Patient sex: M
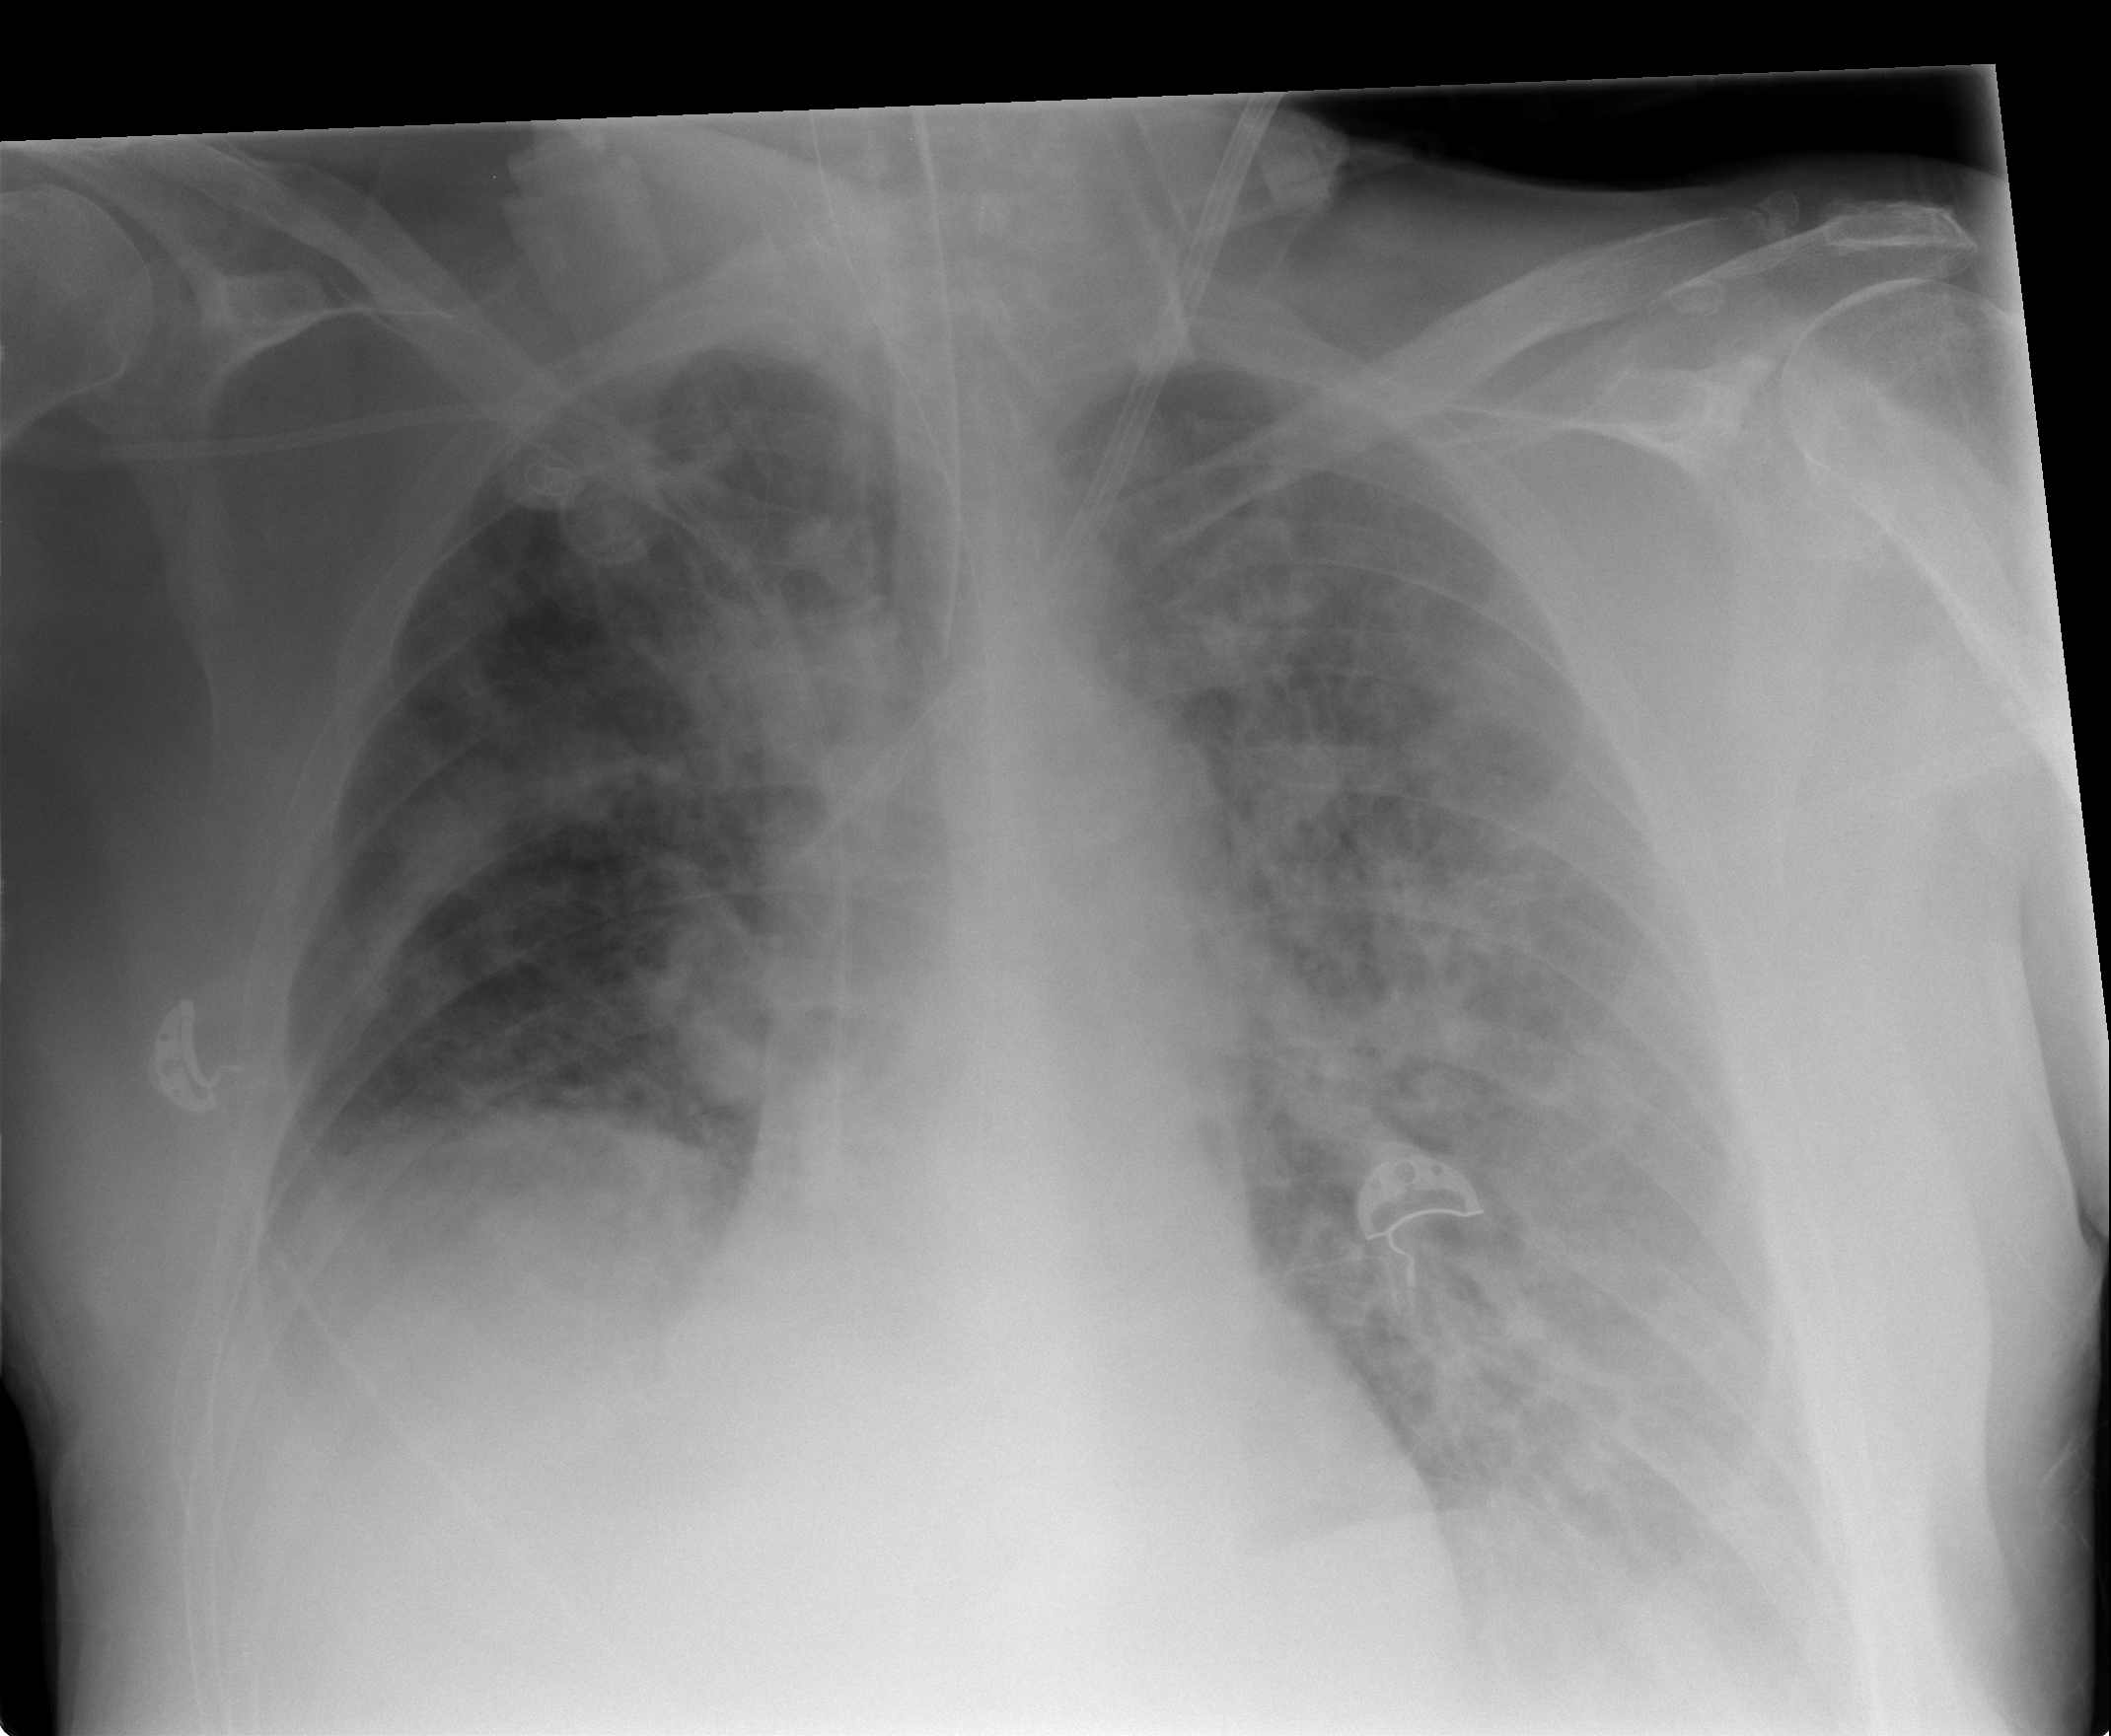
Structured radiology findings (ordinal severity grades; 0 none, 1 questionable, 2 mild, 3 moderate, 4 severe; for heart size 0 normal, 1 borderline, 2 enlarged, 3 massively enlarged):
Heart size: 0
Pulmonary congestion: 2
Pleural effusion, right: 2
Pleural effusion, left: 2
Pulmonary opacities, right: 2
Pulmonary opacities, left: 2
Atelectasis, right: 3
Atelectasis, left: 2